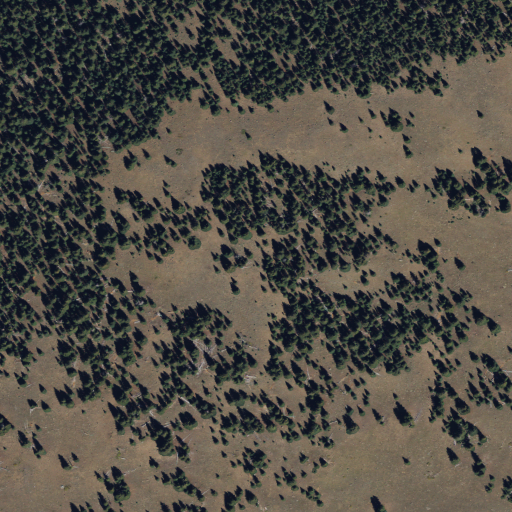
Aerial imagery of plain(s) in Utah named Donkey Meadows containing evergreen forest, grassland, and shrub